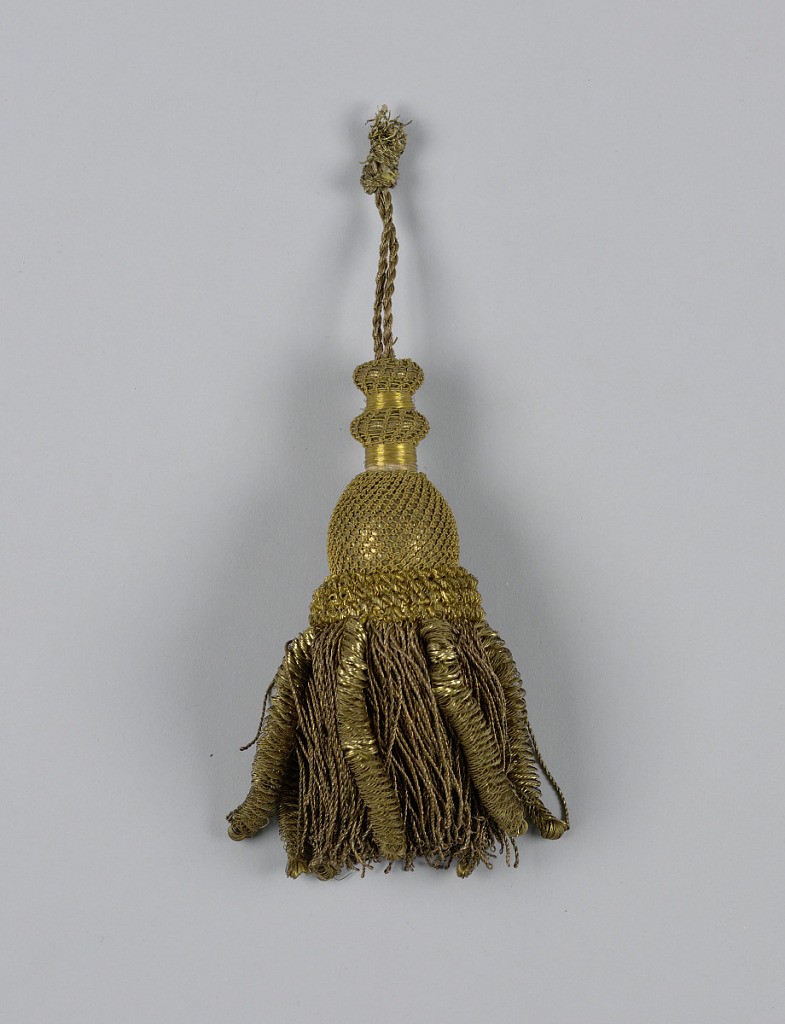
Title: Tassel
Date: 19th century
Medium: wood core, metallic thread
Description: Tassel with a turned wooden core covered with gilt thread in braided, looped and ring designs with skirt of twisted gilt threads. Cord of twisted strands runs through core and forms loop at top. Probably intended for ecclesiastical use.